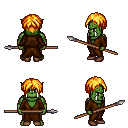
a pixel art fantasy rpg character, male body template, orc, green skin, brown robe, metal pants, light blonde parted hairstyle, brown shoes, spear, four views (front, back, left, right), 2x2 character sprite sheet, small pixel art, hard edges, no anti-aliasing